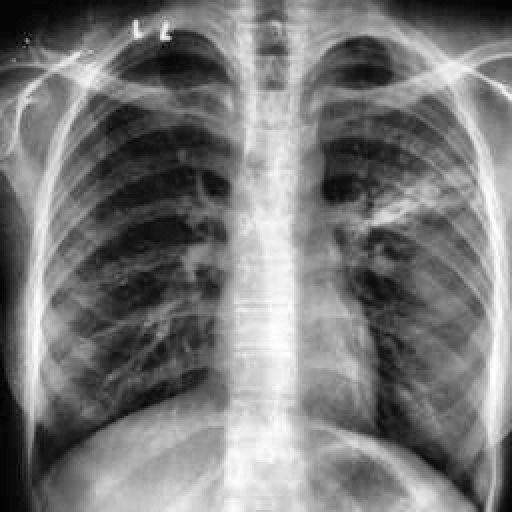
Finding: TUBERCULOSIS